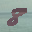
Label: 8